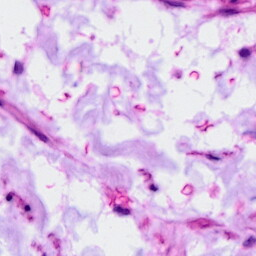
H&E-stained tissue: Ovarian